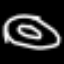
Label: donut